四年级 · 计数
育才小学今年对三到六年级 (1 个班) 书包重量超过 8 千克的学生统计如下:

| 人数年级性别 | 三年级 | 四年级 | 五年级 | 六年级 |
| :---: | :---: | :---: | :---: | :---: |
| 男生 | 8 | 15 | 22 | 28 |
| 女生 | 6 | 11 | 18 | 21 |

（1）根据上面的数据完成复式条形统计图。

（2）育才小学三至六年级的书包超重人数呈（）的变化趋势。

（3）你还能得到哪些信息?
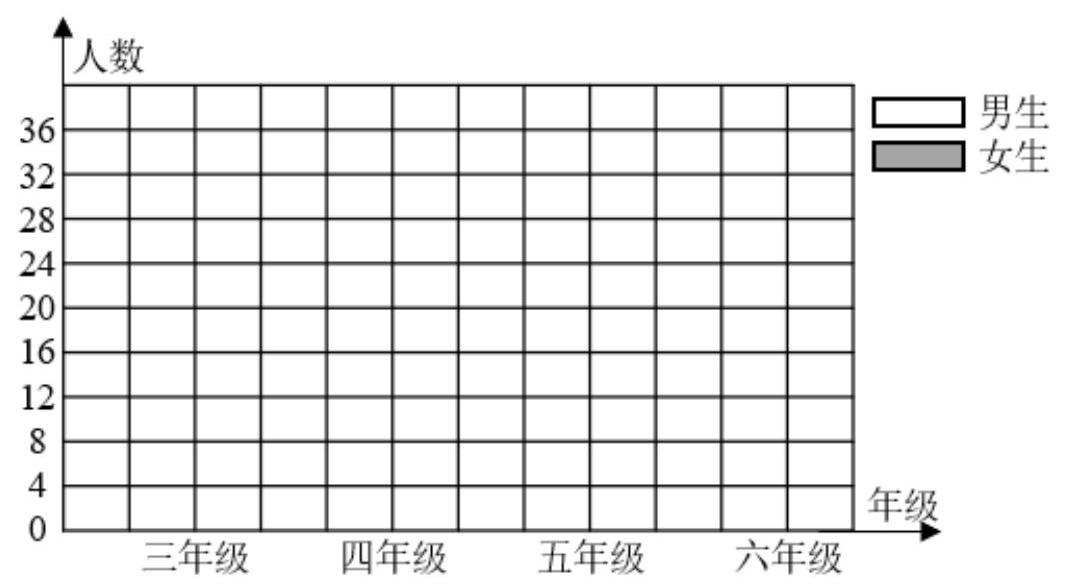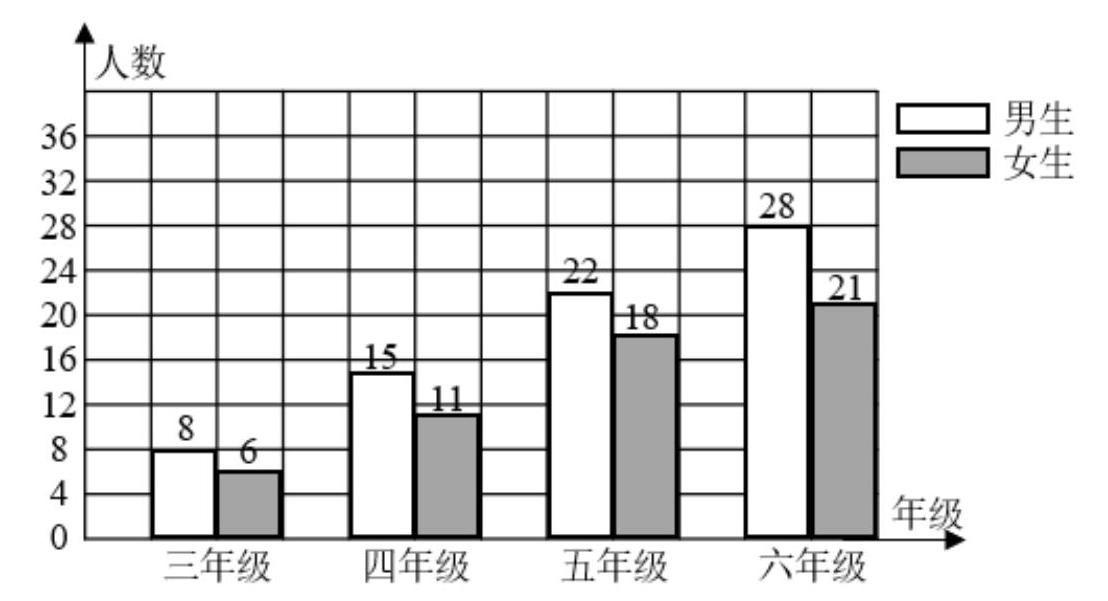
答案: 解（1）见详解

(2) 上升

（3）见详解

【分析】(1) 想要把统计表绘制成条形统计图，首先要找到每类对应的具体数据，然后将对应数据与条形图中每坚条代表的长度对应。据此完成复式条形统计图。

（2）观察这个条形统计图可知，超重人数呈上升的变化趋势。

（3）根据条形统计图可知，六年级书包重量超过 8 千克的学生人数是 $(28+21)$ 人。

【详解】 (1)

（2）育才小学三至六年级的书包超重人数呈上升的变化趋势。

(3) $28+21=49$ (人)

六年级书包重量超过 8 千克的学生人数共 49 人。

(答案不唯一)
【点睛】本题考查条形统计图的数据分析和整理。根据统计图找出需要的数据，列式计算即可。